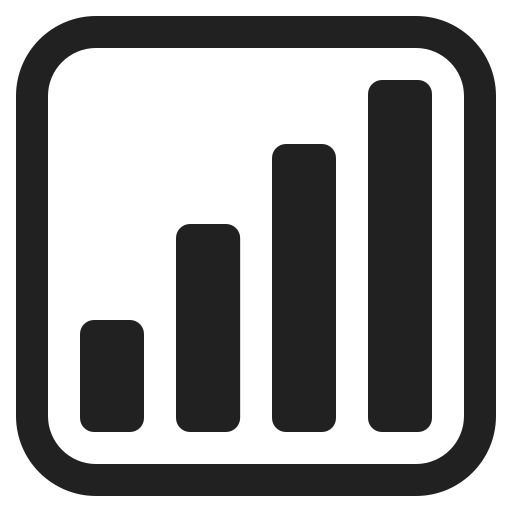
antenna bars high contrast